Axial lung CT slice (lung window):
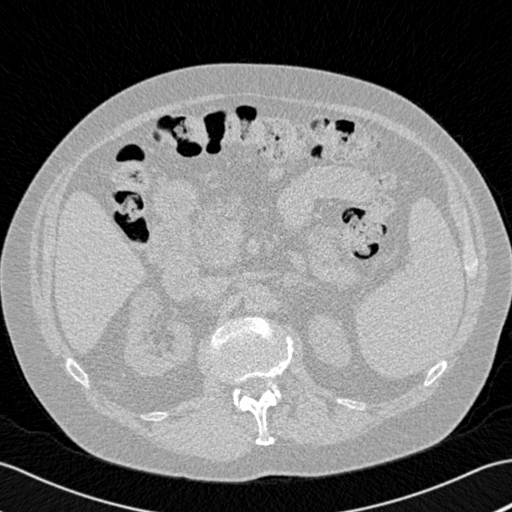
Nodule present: no